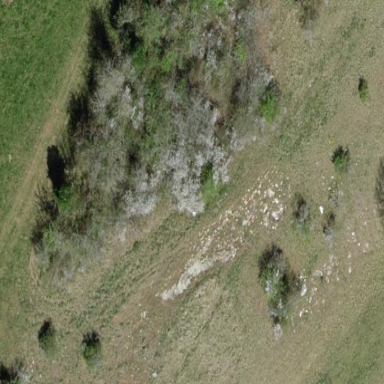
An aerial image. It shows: Patch of scrub vegetation.